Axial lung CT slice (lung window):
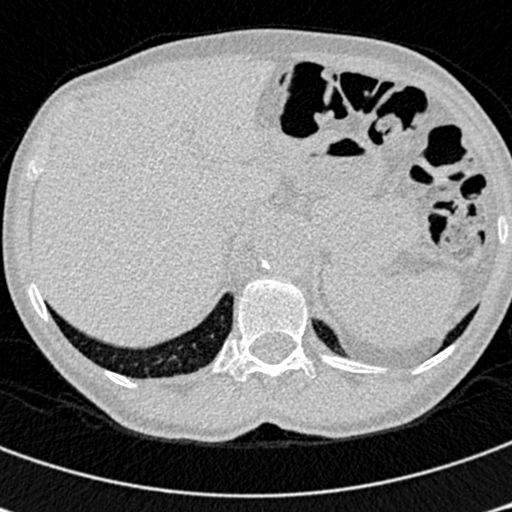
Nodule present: no